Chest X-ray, AP view. Patient: 36 years old, sex F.
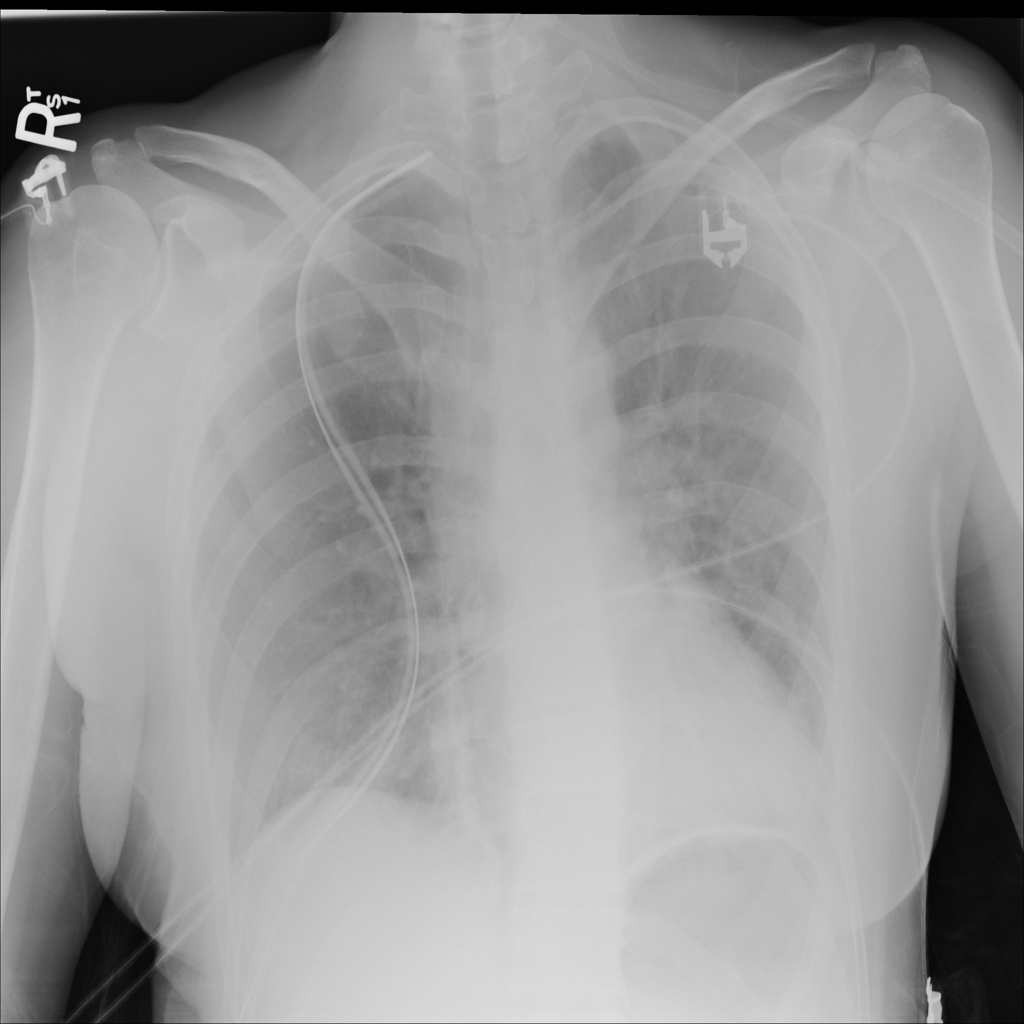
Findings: Atelectasis